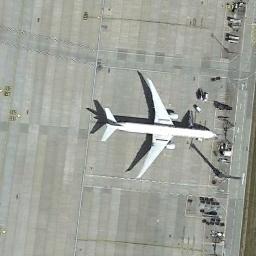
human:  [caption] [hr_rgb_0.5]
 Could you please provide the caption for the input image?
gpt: An airplane was parked in the marked space on the airport .

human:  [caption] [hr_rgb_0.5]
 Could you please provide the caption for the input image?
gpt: There is an airplane parked on the runway .

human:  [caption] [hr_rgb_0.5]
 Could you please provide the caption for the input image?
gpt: In the middle of the image, A white plane docked in the open space .

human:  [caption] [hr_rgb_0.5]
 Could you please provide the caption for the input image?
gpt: A plane with a car under it parked on the airport and some facilities  in front of it .

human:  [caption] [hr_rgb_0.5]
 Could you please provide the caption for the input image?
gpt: One plane is in the parking lot next to the grass .